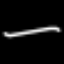
Label: line